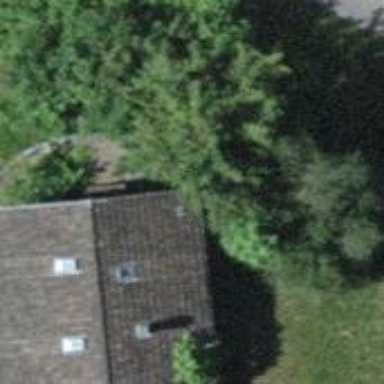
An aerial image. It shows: Simple house.